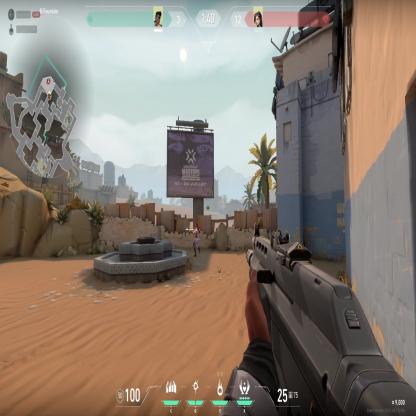
Label: enemy